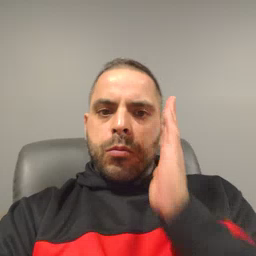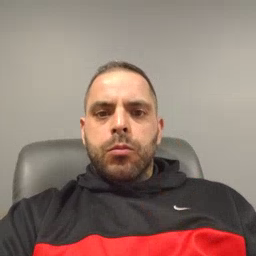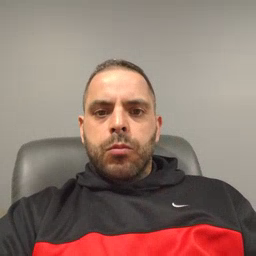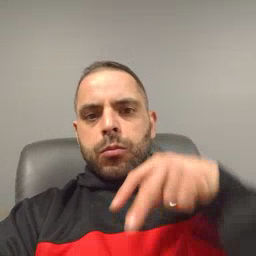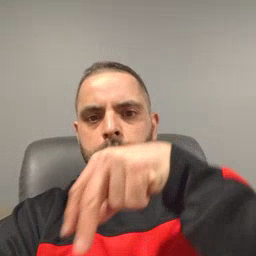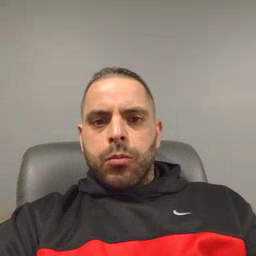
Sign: ride